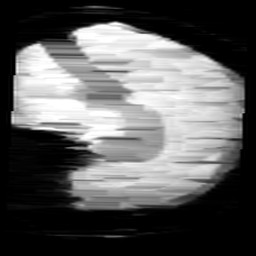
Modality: minIP
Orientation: sagittal
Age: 14
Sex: female
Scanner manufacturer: siemens
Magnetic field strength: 3 T
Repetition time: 0.027 s
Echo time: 0.02 s